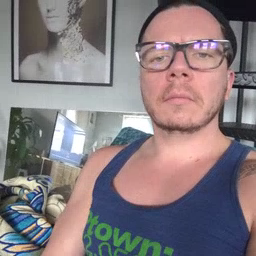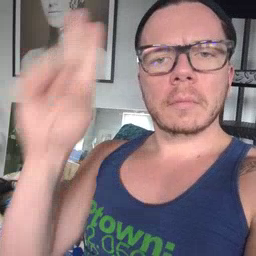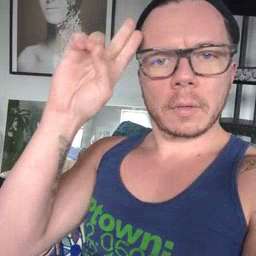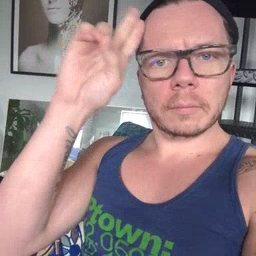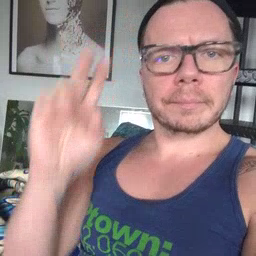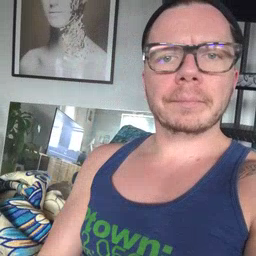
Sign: uncle